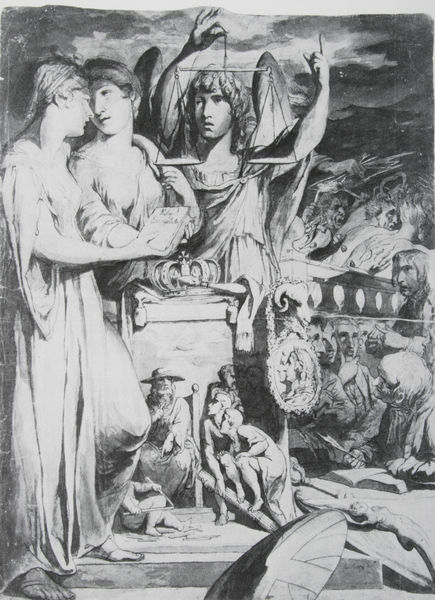
Titel: Studie für "The Act of Union between Great Britian and Ireland"
Künstler: James Barry
Standort: Oxford
Institution: Ashmolean Museum of Art and Archaeology
Schlagwörter: dunkel, feder, flügel, gemälde, hand, himmel, kopf, mann, weiß, wolken, frauen, landschaft, menschen, finger, frau, frisur, geste, grau, hell, hut, köpfe, männer, nacht, schwarz, skizze, szene, zeichnung, schirm, hochformat, alt, gericht, gesichter, architektur, arm, sockel, brücke, gewand, haare, reich, sitzend, gewänder, paar, krone, locken, kreis, engel, liebe, grafik, figuren, kissen, könig, zeigefinger, geländer, stufe, sandalen, faltenwurf, nachdenklich, zeigen, bögen, schild, waage, wage, antike, buch, medaillon, druck, lithographie, stich, schwarzweiß, denker, allegorie, entwurf, staunen, gestalten, betrachten, liege, gestus, götter, erhoben, tempel, ziege, zepter, szepter, michael, justitia, justizia, william, mahnung, blake, genien, genius, iustitia, waagschalen, kompsition, iustizia